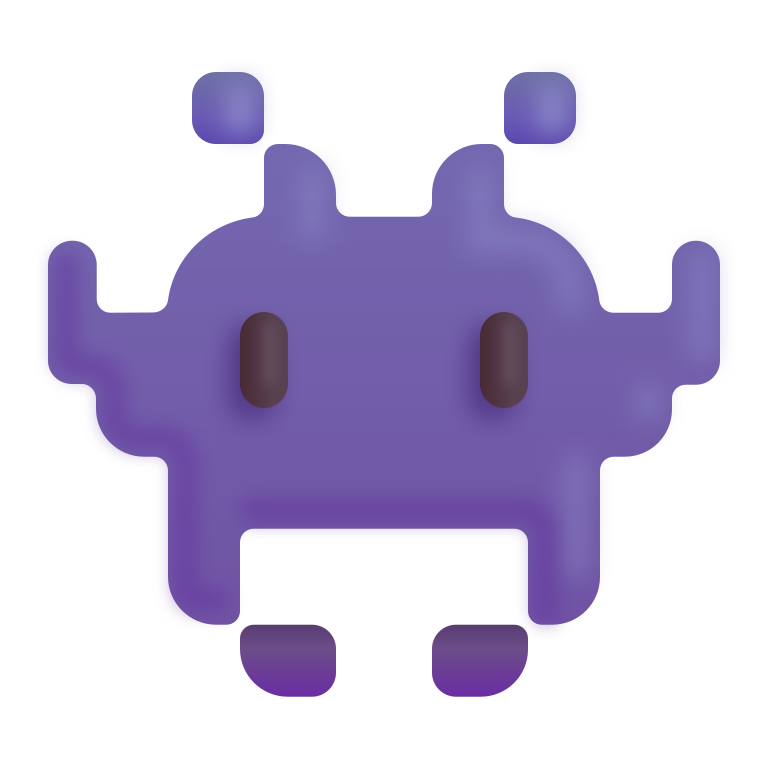
alien monster color